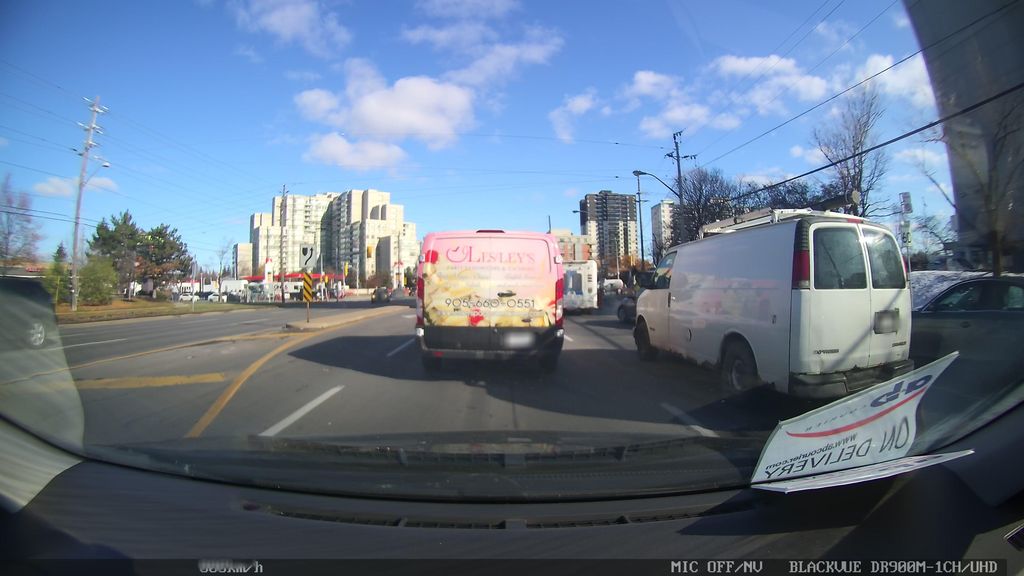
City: toronto